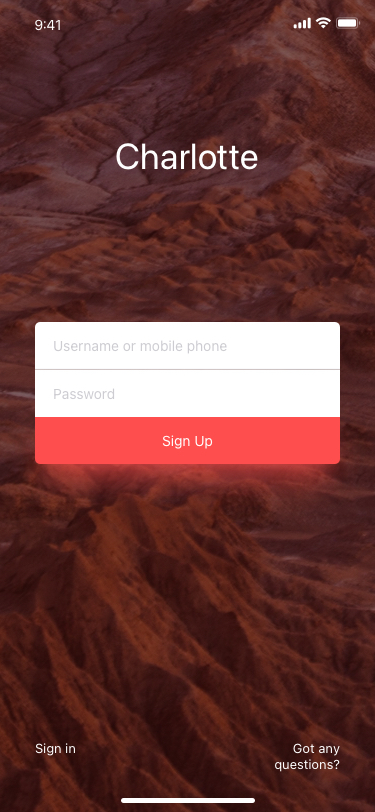
Text in this UI design:
Sign in
Got any questions?
Sign Up
Password
Username or mobile phone